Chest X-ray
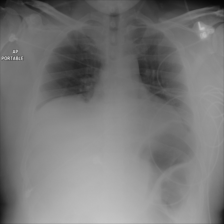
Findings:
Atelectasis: negative
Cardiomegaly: negative
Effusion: negative
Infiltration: positive
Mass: negative
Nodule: negative
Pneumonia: negative
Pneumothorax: negative
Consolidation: negative
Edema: negative
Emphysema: negative
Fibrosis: negative
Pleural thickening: negative
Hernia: negative